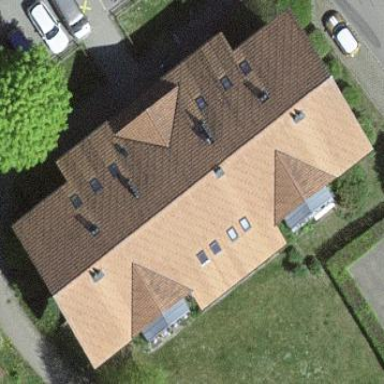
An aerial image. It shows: Residential building.